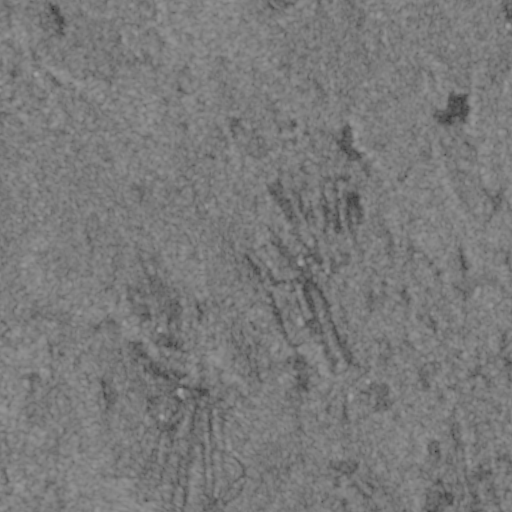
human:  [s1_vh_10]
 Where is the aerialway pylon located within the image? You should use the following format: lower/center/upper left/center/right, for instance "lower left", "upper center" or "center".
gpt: The aerialway pylon is located in the lower left of the image.
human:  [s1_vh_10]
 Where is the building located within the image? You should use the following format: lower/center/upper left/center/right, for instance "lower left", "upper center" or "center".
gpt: The building is located in the lower center of the image.
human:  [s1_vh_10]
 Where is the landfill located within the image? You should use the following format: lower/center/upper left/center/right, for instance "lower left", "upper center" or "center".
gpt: There is no landfill in the image.

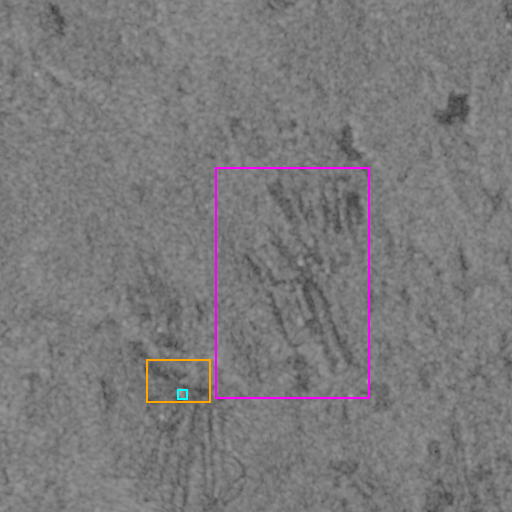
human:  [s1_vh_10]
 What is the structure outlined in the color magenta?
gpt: The structure outlined in magenta is a park.
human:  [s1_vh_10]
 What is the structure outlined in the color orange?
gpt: The structure outlined in orange is a parking lot.
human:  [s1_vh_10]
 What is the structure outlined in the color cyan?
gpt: The structure outlined in cyan is a building.
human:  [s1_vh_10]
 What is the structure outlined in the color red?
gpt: There is no red outline.